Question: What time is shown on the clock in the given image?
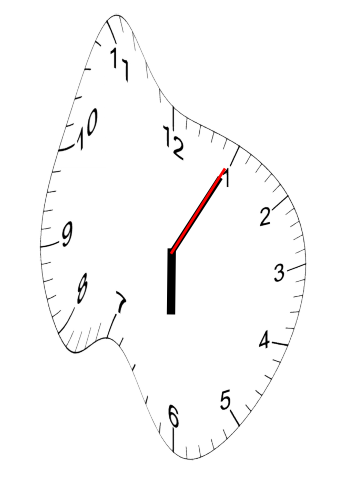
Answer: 06:05:05